Interaction volume radius: 5 \u00c5
Interaction volume height: 15 \u00c5
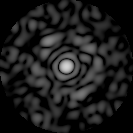
Disorder parameter: 0.8314